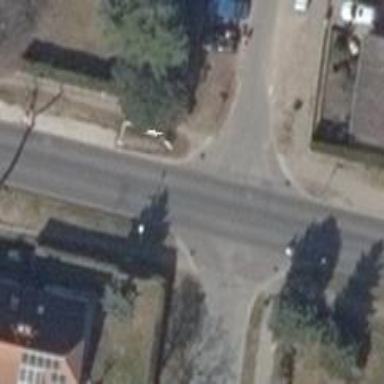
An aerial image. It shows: Asphalt road in residential area.